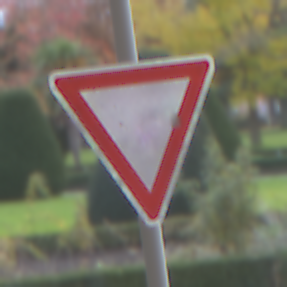
Verkehrszeichen: VorfahrtGewaehren
Umgebung: Roofed, Urban
Tageszeit: MorningAfternoon
Wetter: PartlyCloudy
Licht: Natural
Jahreszeit: NotSpecified
Kontrast: MediumContrast